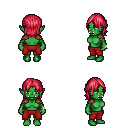
a pixel art fantasy rpg character, female body template, orc, green skin, leather shoulder armor, red pants, ruby red long bangs hairstyle, bracelets, four views (front, back, left, right), 2x2 character sprite sheet, small pixel art, hard edges, no anti-aliasing